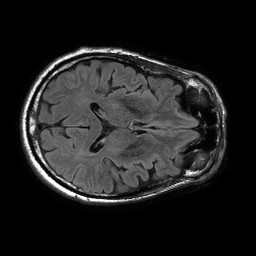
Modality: FLAIR
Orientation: axial
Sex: male
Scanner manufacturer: philips
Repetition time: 11 s
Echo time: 0.125 s